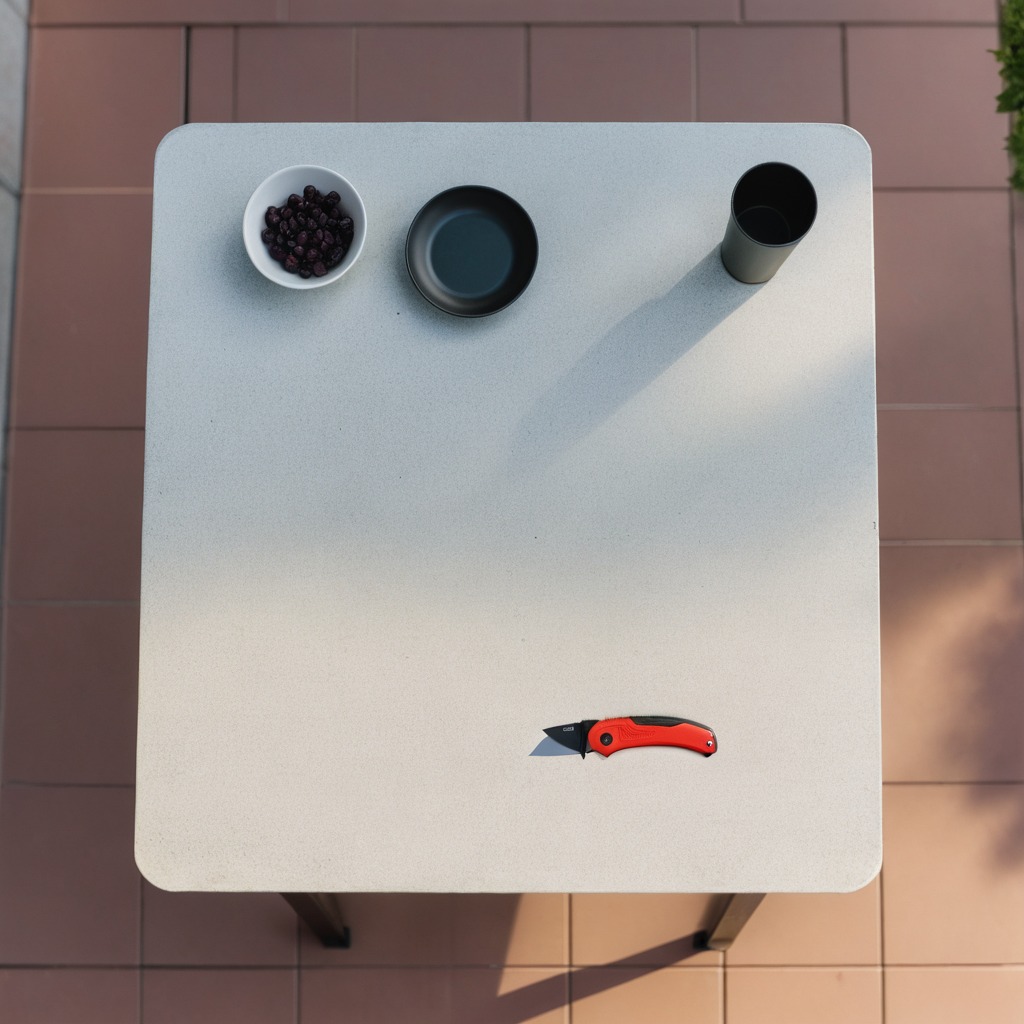
A utility knife is lying on the table.